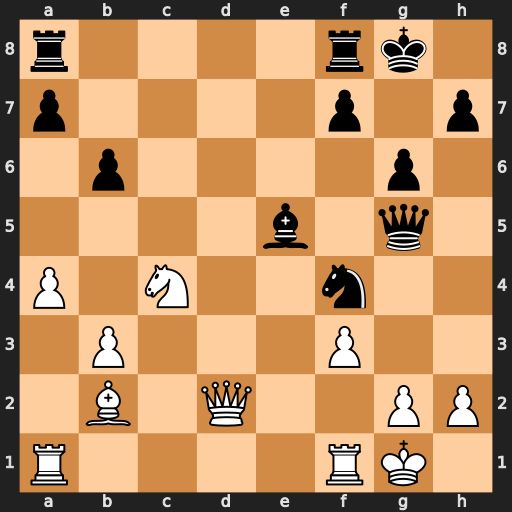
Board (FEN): r4rk1/p4p1p/1p4p1/4b1q1/P1N2n2/1P3P2/1B1Q2PP/R4RK1
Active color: w
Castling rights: -
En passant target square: -
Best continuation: Bxe5 Nh3+ Kh1 Qxd2 Nxd2